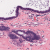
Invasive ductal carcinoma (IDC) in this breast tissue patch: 0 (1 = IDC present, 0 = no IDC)